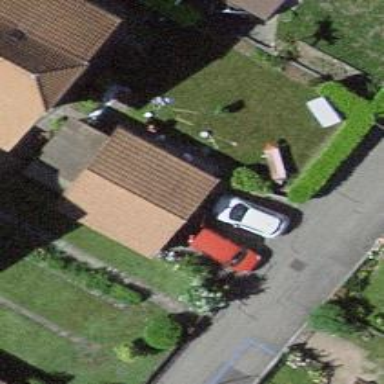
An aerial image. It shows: Group of garages.